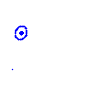
Particle: proton